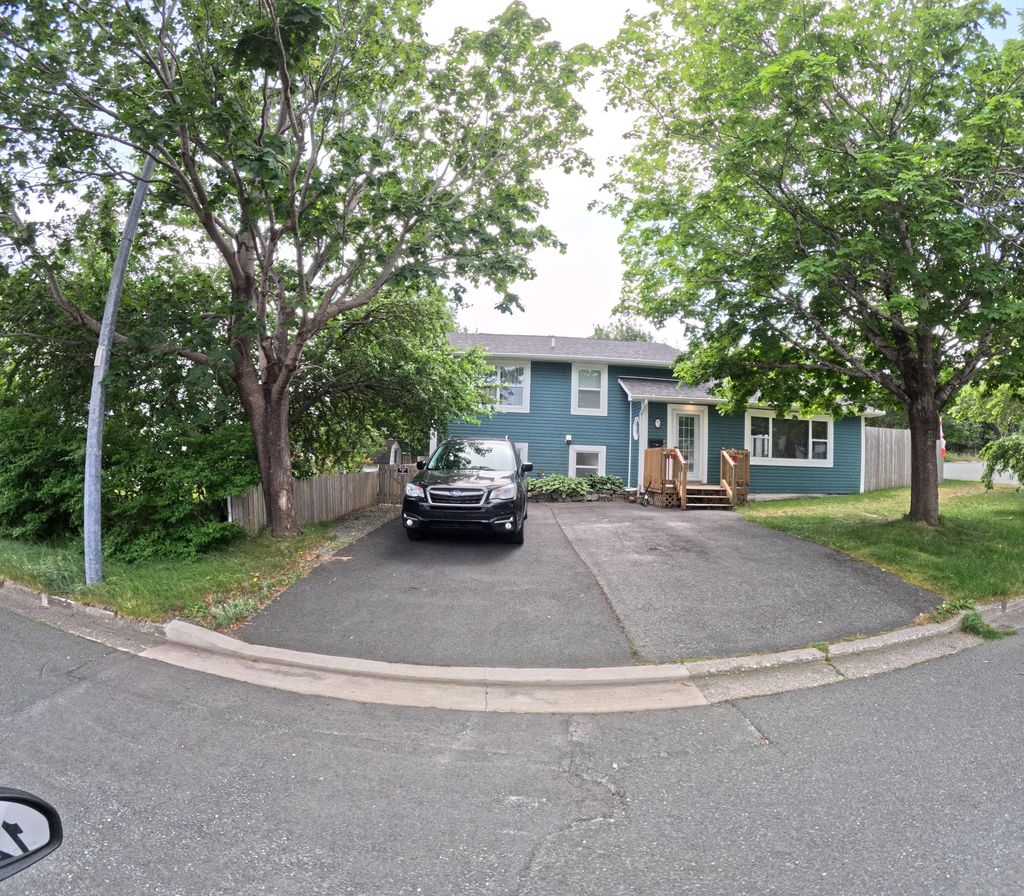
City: st_johns